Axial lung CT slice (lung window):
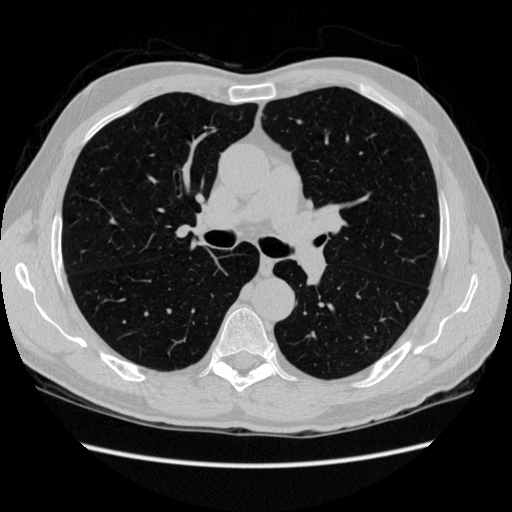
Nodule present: no